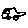
Label: car